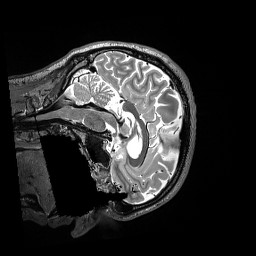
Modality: T2w
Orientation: sagittal
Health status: healthy
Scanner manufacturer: siemens
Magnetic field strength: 3 T
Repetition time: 3.2 s
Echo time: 0.563 s